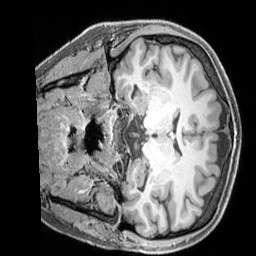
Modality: T1w
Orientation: coronal
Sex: female
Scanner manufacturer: siemens
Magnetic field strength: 3 T
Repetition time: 2.3 s
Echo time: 0.00226 s